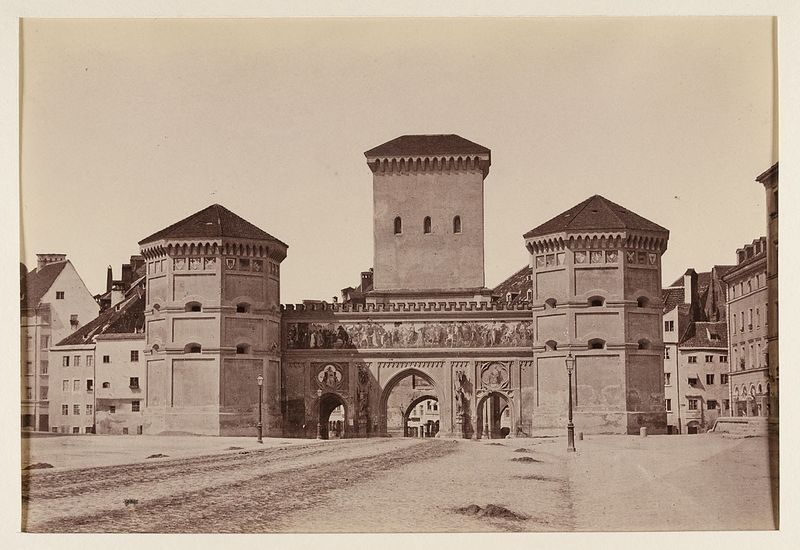
Titel: Isartor, München
Künstler: Georg Böttger
Standort: Hamburg
Institution: Museum für Kunst und Gewerbe Hamburg
Schlagwörter: stadt, ort, dorf, foto, fotografie, photographie, stadtansicht, photo, karton, stadtmauer, isartor, profanarchitektur, architekturfotografie, albumin, lichtbild, historische, architekturphotographie, bildwerke, angewandte und bildende kunst, hessische systematik, schwarzweißpositivverfahren, silbersalzverfahren, schwarzweißfotografie, gebäude, örtlichkeit, straße, stätte, straßen, plätze, albuminpapier